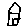
Label: house